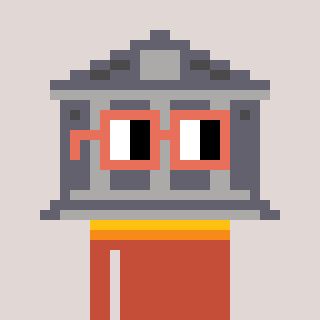
a pixel art character with square orange glasses, a bank-shaped head and a rust-colored body on a warm background